Question: I have a TCP server that creates a (blocking) socket, waits until it is available for reading using select(), then calls accept() and starts reading the data.
Here is an <URL> illustrating the concept.
The question is, at what points of TCP handshake does select() and accept() calls return?

Ubuntu Hardy, if it matters.
2.6.31-14-server #48ya1 SMP Fri Apr 2 15:43:25 MSD 2010 x86_64 GNU/Linux
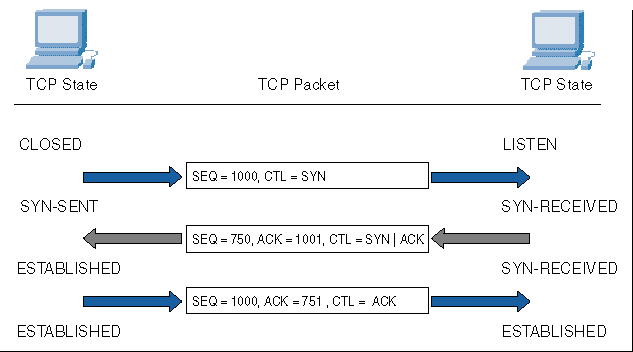
Answer: The 'select()' returns, indicating that the listening socket is "readable", immediately after the last packet in that diagram is recieved.
If you had blocked on 'accept()' instead, it would have returned at that same point (when the server socket transitions to ESTABLISHED).